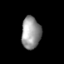
Tissue: skin
Cell type: Myeloid cells
Senescence score: 0.763
Nuclear area (px): 601
Mean DAPI intensity: 151.027